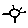
Label: sun